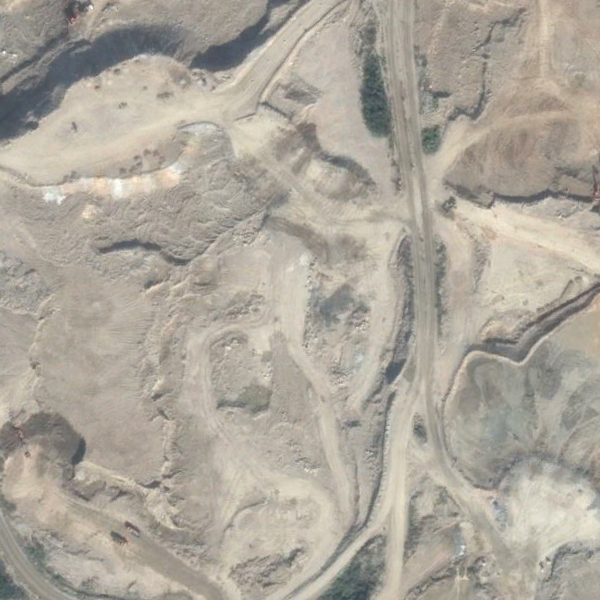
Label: BareLand